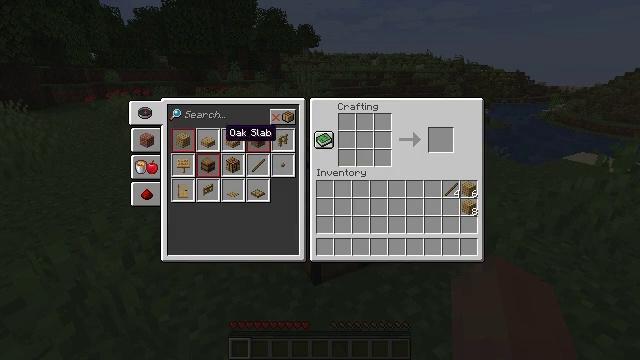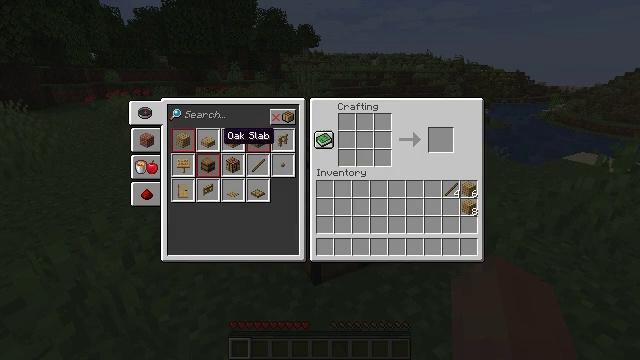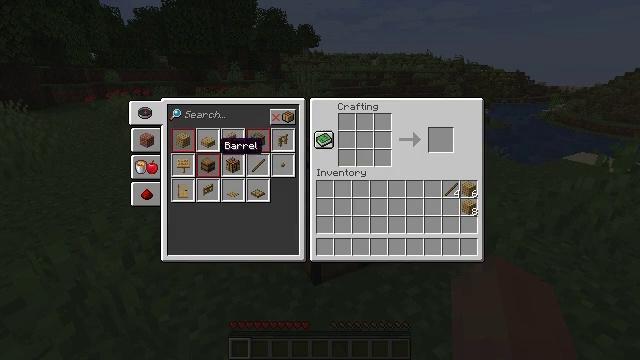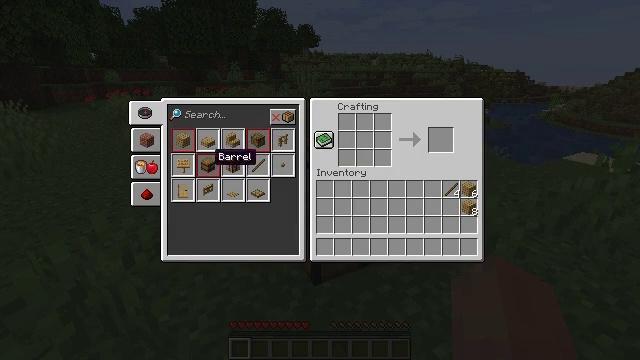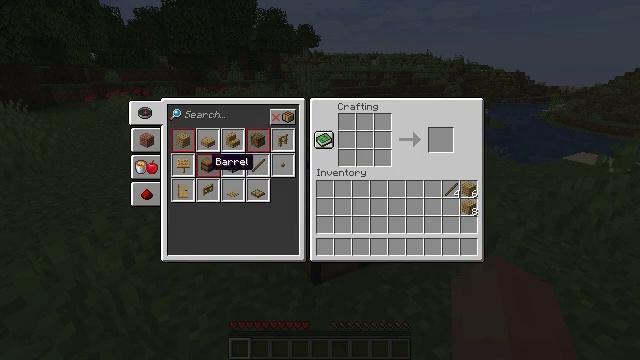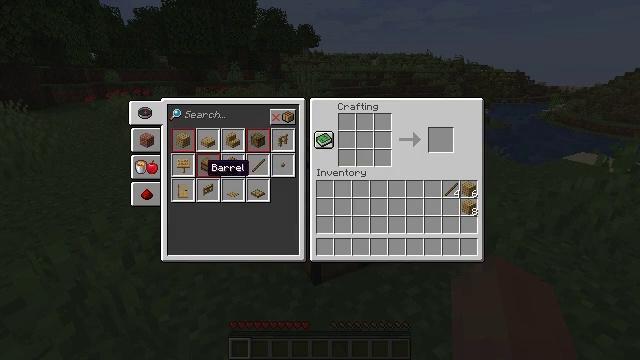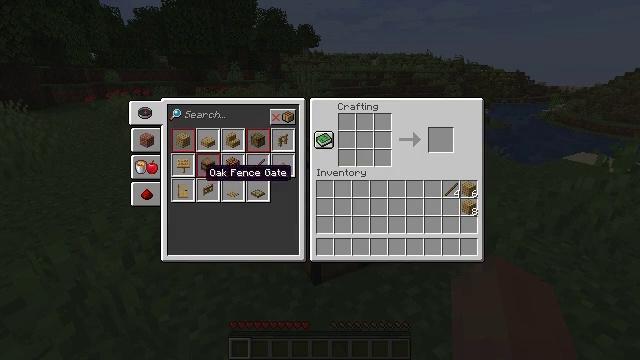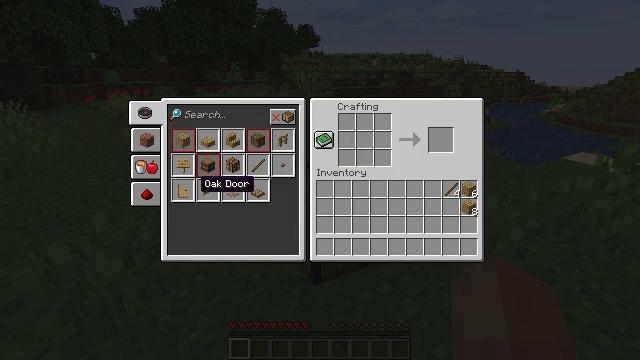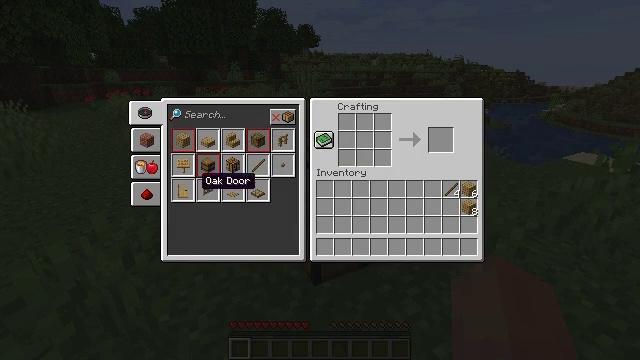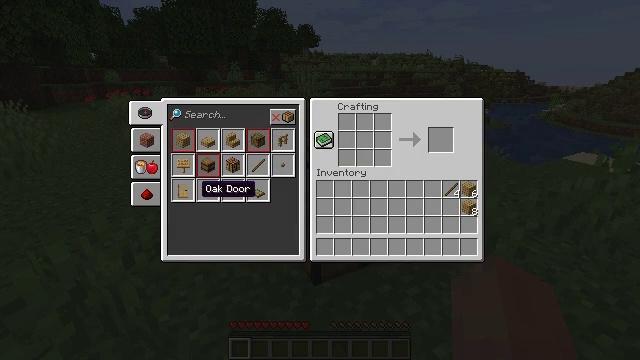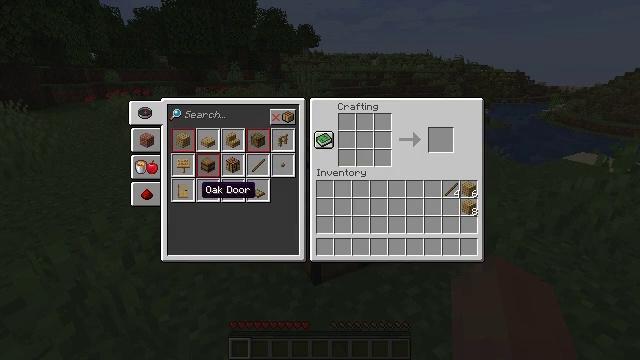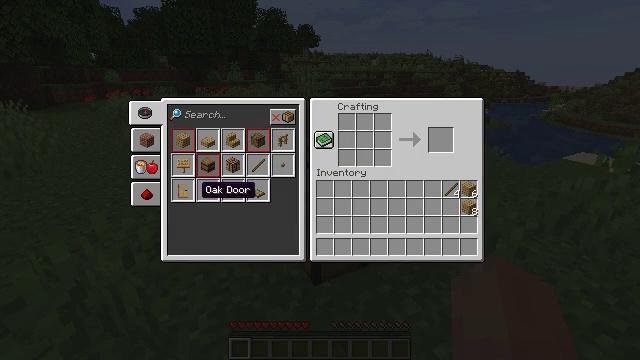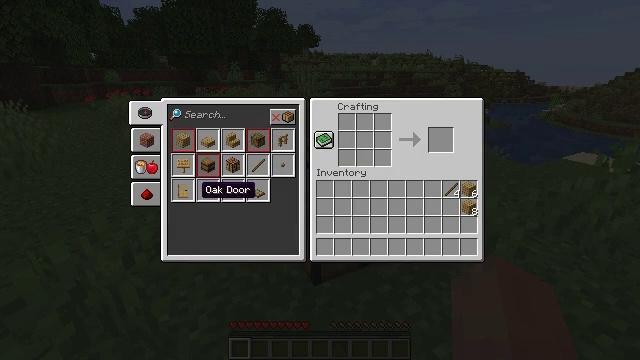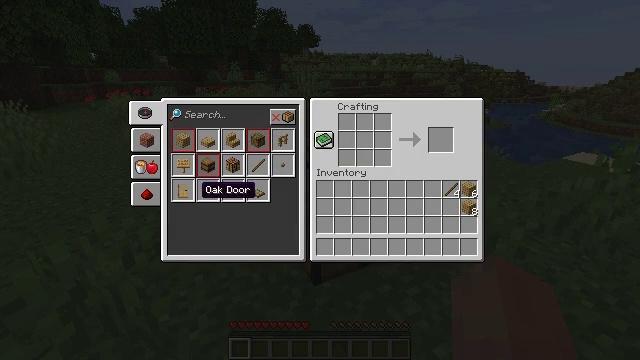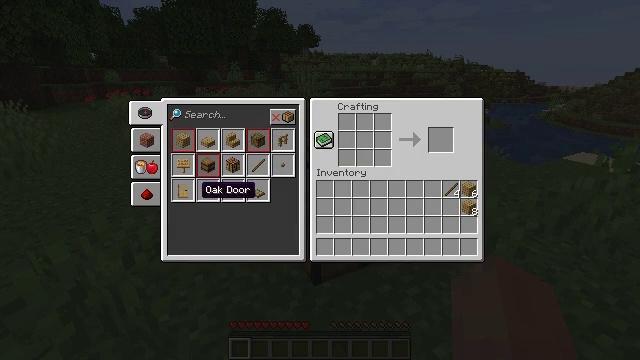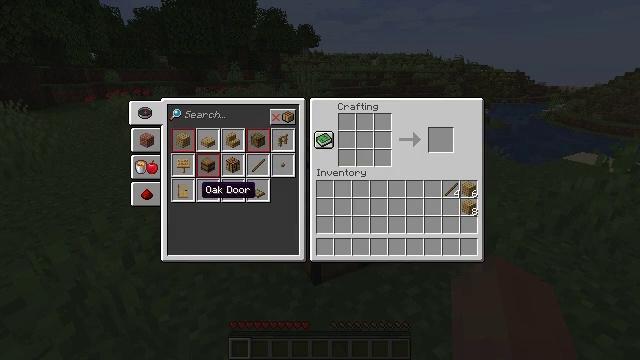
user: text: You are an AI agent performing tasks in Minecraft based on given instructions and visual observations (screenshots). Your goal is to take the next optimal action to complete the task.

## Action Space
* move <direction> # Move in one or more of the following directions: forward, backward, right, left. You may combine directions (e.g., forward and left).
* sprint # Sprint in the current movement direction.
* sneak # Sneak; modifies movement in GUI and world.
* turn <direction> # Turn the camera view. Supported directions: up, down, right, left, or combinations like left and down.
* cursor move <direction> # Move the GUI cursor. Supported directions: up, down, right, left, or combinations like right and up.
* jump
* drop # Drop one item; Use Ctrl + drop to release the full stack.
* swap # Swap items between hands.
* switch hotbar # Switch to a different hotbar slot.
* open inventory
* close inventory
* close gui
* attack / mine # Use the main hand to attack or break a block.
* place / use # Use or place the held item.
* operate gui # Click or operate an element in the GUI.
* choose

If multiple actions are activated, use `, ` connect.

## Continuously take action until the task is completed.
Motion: motion action
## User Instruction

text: Open the inventory and craft sticks.
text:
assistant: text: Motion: no_op
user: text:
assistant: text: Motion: no_op
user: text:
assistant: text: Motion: no_op
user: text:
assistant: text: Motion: no_op
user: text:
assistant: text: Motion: no_op
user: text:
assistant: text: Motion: no_op
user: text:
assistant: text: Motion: no_op
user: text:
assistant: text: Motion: no_op
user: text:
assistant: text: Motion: no_op
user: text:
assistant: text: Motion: no_op
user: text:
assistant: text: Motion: no_op
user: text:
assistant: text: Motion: no_op
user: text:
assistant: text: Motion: no_op
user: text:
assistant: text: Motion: no_op
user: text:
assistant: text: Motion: no_op
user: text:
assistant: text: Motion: no_op
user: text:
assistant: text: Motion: turn right
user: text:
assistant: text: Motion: turn right
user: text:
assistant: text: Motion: turn right
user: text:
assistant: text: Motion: no_op
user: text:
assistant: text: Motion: no_op
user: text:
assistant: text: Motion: no_op
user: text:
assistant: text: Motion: no_op
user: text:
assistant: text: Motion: no_op
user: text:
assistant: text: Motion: no_op
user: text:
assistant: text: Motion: no_op
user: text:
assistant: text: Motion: no_op
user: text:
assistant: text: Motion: no_op
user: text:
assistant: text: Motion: no_op
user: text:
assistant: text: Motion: no_op